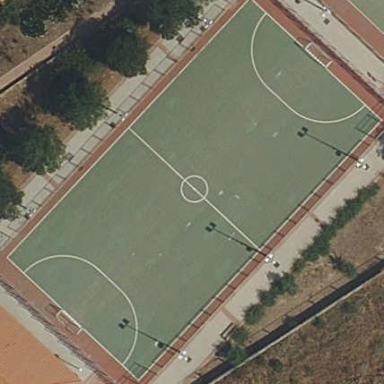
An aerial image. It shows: Soccer pitch for leisureland activities.